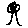
Label: tree